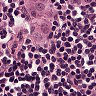
Metastatic tissue present: yes